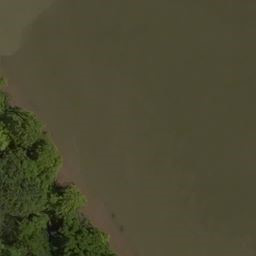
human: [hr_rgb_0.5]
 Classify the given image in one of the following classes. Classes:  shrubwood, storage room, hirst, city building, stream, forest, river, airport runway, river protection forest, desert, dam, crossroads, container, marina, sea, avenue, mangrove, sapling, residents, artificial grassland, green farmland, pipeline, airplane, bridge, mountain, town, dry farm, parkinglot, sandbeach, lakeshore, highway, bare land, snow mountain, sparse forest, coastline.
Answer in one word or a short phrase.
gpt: river protection forest